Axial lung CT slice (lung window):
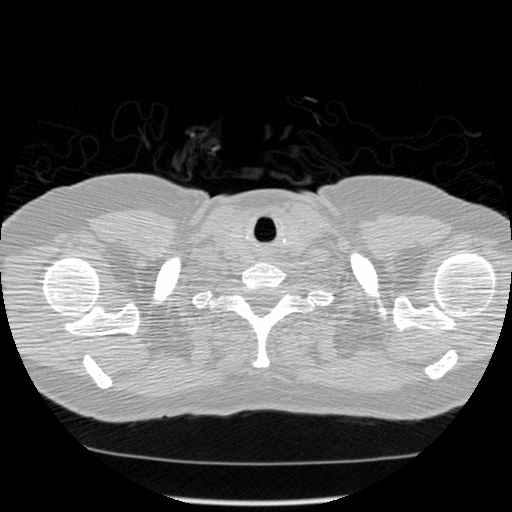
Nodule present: no